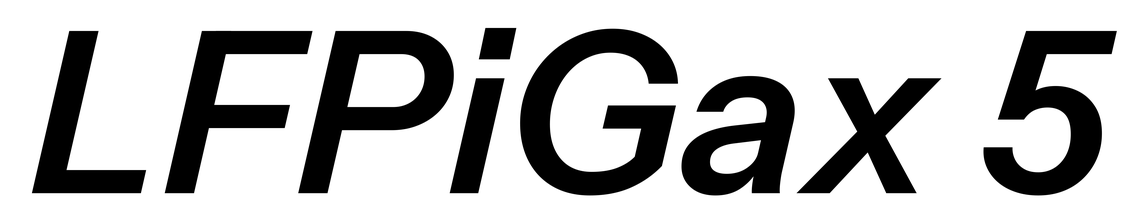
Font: InstrumentSans-Italic_SemiBold_Italic